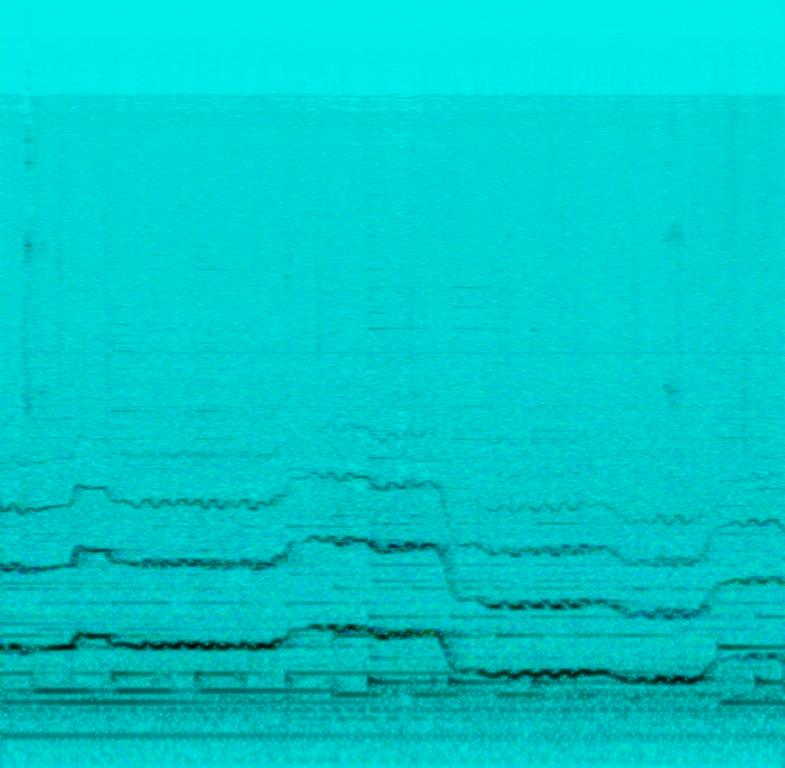
The song is an instrumental. The song is slow tempo with a Chinese string instrument playing a lilting melody along with tones of the string instrument being plucked like a harp. The song is emotional and melancholic. The song is a live performance with ambient room noise and generally poor audio quality.